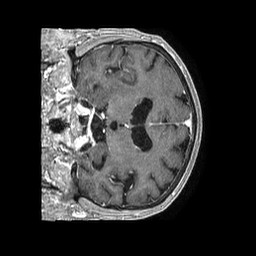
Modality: T1w
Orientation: coronal
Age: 86
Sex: female
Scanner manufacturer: philips
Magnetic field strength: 1.5 T
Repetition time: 0.00765 s
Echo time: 0.003481 s